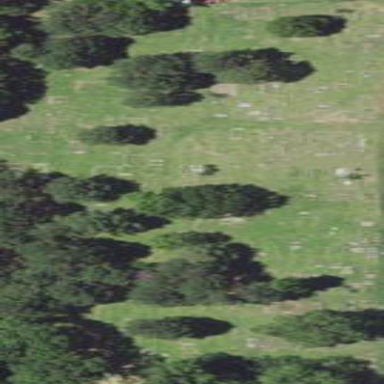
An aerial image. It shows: Grave yard.